Question: I am trying to drag the circle at A around so that it produces an angle relative to the hidden center element, B.
I'm using 'MouseEventArgs.GetPosition(IInputElement relativeTo)', so:
'''
Point p = args.GetPosition(B)
'''
I'm getting points relative to the top-left of B, not its center, despite setting a RenderTransformOrigin of 0.5, 0.5 on B.
I know that I can compute the correct offset manually: <URL>

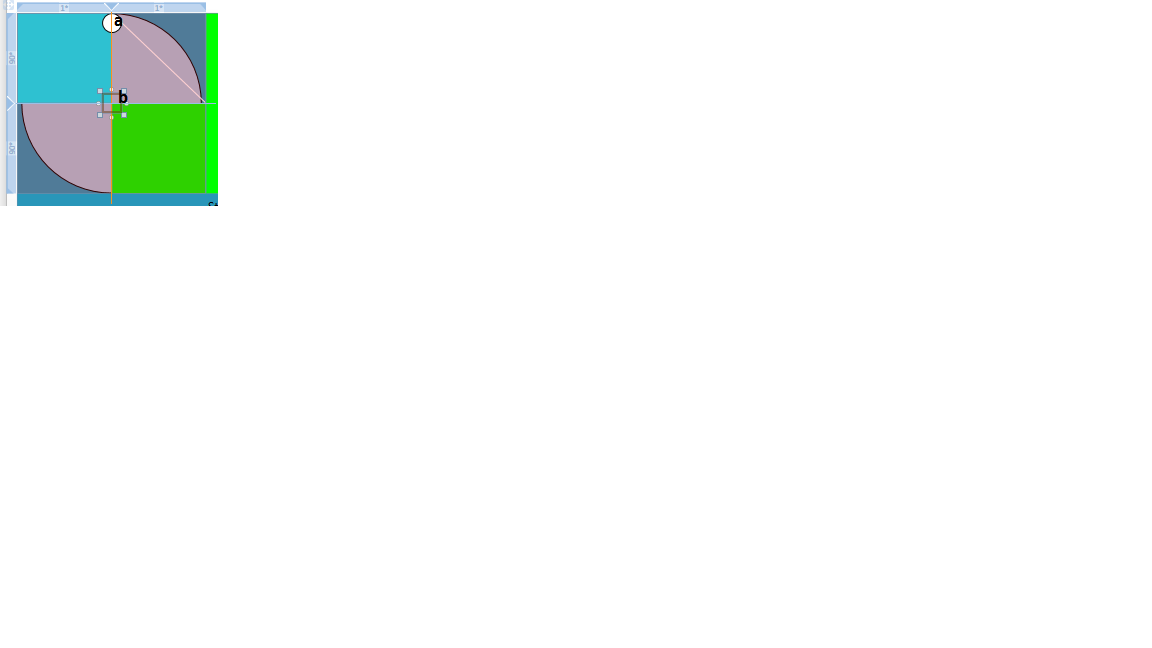
Answer: The 'RenderTransformOrigin' specifies the relative origin of any 'RenderTransform' applied on B. Setting it does not in itself change the position of B, so it does not affect 'e.GetPosition(B)' either.
'e.GetPosition(B)' in human language is "Give me the mouse position in the coordinate space of B. No matter how you change this coordinate space (by applying a render transform), relatively, the centre of B will aways be in its middle and it will depend on its size, so you will need to calculate its centre.
Also when you calculate the angle you need to make sure that you are using one and the same coordinate space. This code rotates 'A' over the 'Centre', regardless of how they are positioned:
'''
Point? dragStart;
Point centrePoint;
private void A_MouseLeftButtonDown(object sender, MouseButtonEventArgs e)
{
var handle = sender as FrameworkElement;
var parent = handle.Parent as FrameworkElement;
dragStart = e.GetPosition(parent);
var rotateCentre = Centre.TransformToVisual(A).Transform(new Point(Centre.ActualWidth / 2, Centre.ActualHeight / 2));
A.RenderTransform = new RotateTransform { CenterX = rotateCentre.X, CenterY = rotateCentre.Y };
centrePoint = Centre.TransformToVisual(handle.Parent as FrameworkElement).Transform(new Point(Centre.ActualWidth / 2, Centre.ActualHeight / 2));
handle.CaptureMouse();
}
private void A_MouseMove(object sender, MouseEventArgs e)
{
if (dragStart != null)
{
var current = e.GetPosition((sender as FrameworkElement).Parent as FrameworkElement);
var angle = RadiansToDegrees(AngleAtoB(dragStart.Value, current, centrePoint));
(A.RenderTransform as RotateTransform).Angle = angle;
}
}
private void A_LostMouseCapture(object sender, MouseEventArgs e)
{
dragStart = null;
}
private void A_MouseLeftButtonUp(object sender, MouseButtonEventArgs e)
{
(sender as FrameworkElement).ReleaseMouseCapture();
}
internal static double AngleWithHorizontal(Point point, Point origin)
{
return Math.Atan2(point.Y - origin.Y, point.X - origin.X);
}
internal static double AngleAtoB(Point a, Point b, Point origin)
{
return AngleWithHorizontal(b, origin) - AngleWithHorizontal(a, origin);
}
private const double Const180OverPi = 180 / Math.PI;
internal static double RadiansToDegrees(double angleInDegrees)
{
return angleInDegrees * Const180OverPi;
}
'''